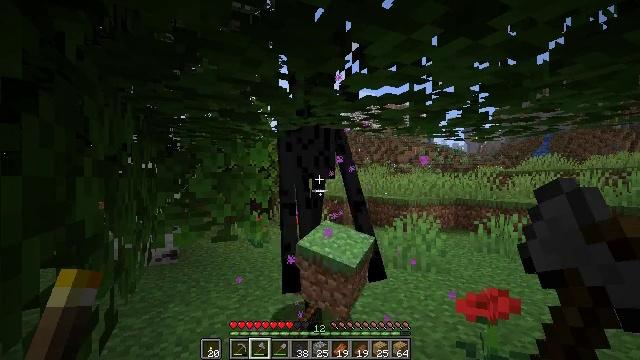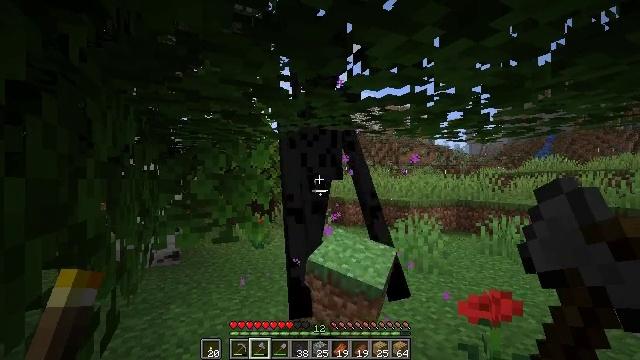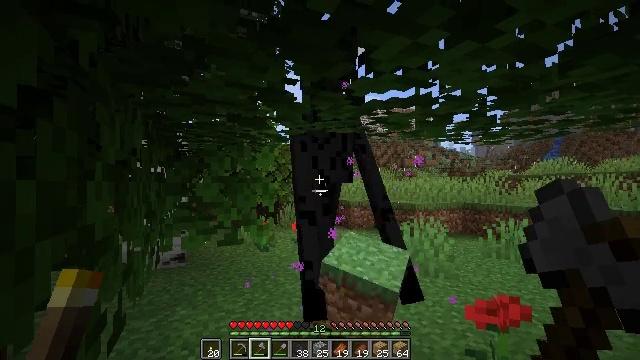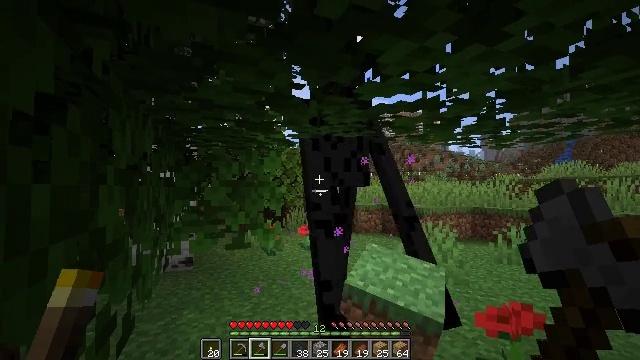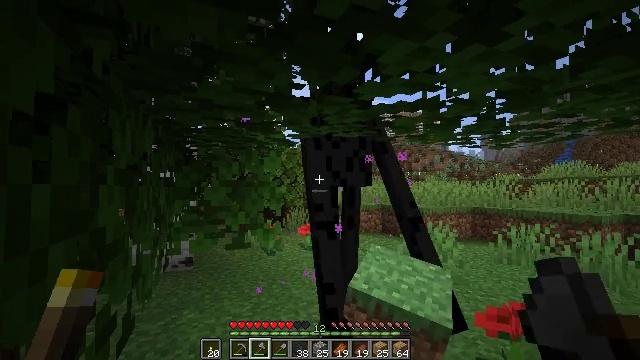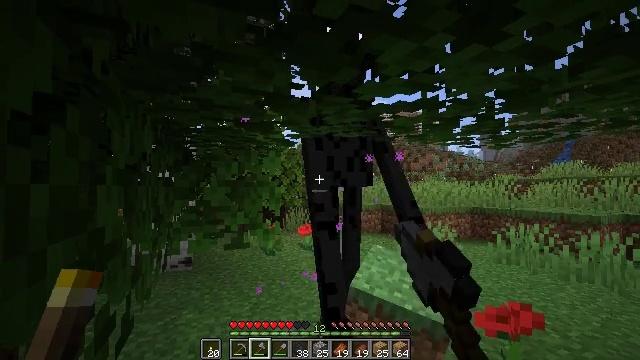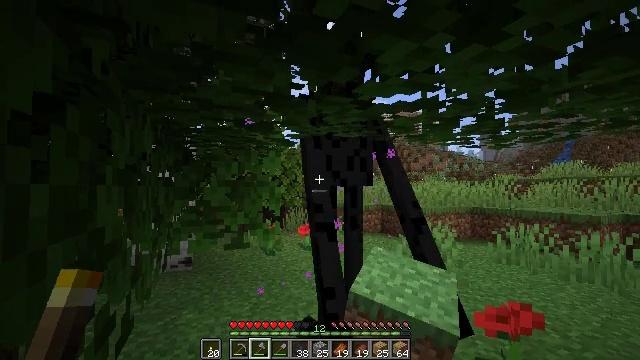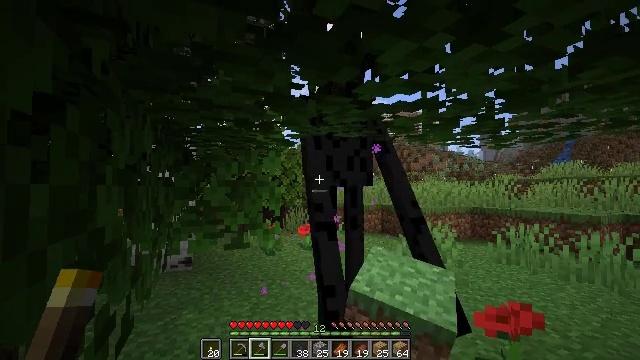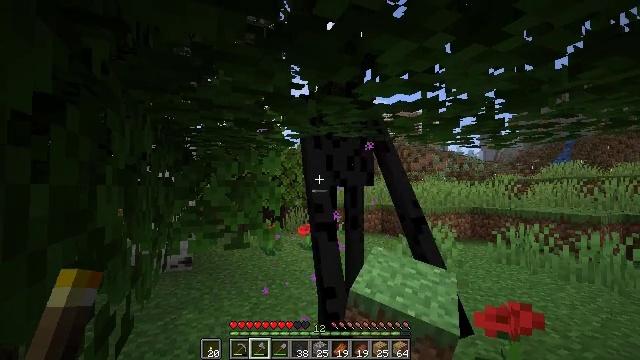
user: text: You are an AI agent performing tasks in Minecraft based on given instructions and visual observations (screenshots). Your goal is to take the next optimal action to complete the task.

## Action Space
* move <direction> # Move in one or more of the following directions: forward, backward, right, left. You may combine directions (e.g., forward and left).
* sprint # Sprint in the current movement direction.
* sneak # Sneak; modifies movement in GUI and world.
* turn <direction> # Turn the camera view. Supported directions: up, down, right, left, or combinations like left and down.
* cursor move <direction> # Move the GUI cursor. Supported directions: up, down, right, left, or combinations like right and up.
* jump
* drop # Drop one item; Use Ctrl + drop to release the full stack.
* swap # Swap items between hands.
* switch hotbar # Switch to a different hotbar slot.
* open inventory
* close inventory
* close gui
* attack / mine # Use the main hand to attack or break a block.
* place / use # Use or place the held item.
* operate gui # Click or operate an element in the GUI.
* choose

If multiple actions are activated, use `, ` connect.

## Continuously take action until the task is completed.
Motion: motion action
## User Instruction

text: Defeat an enderman.
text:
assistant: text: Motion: no_op
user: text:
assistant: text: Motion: turn left
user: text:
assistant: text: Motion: turn left
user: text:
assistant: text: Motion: attack / mine
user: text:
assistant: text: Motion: attack / mine
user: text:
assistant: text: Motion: attack / mine
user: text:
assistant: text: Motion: attack / mine
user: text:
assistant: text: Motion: no_op
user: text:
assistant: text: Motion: no_op